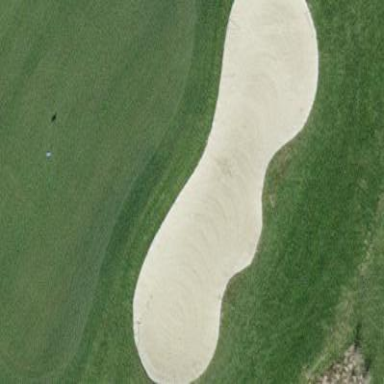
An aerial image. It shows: Sandy area is golf bunker.